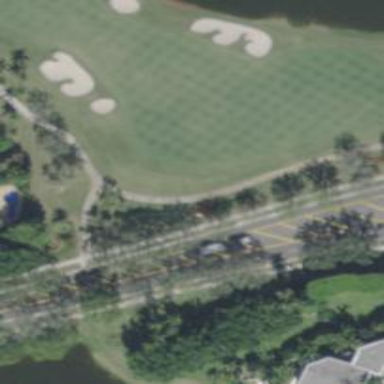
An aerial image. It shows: Path for golf carts.